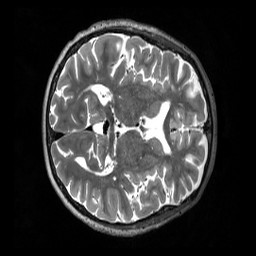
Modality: T2w
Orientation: axial
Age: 68
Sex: female
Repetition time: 3.2 s
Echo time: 0.563 s